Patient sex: F
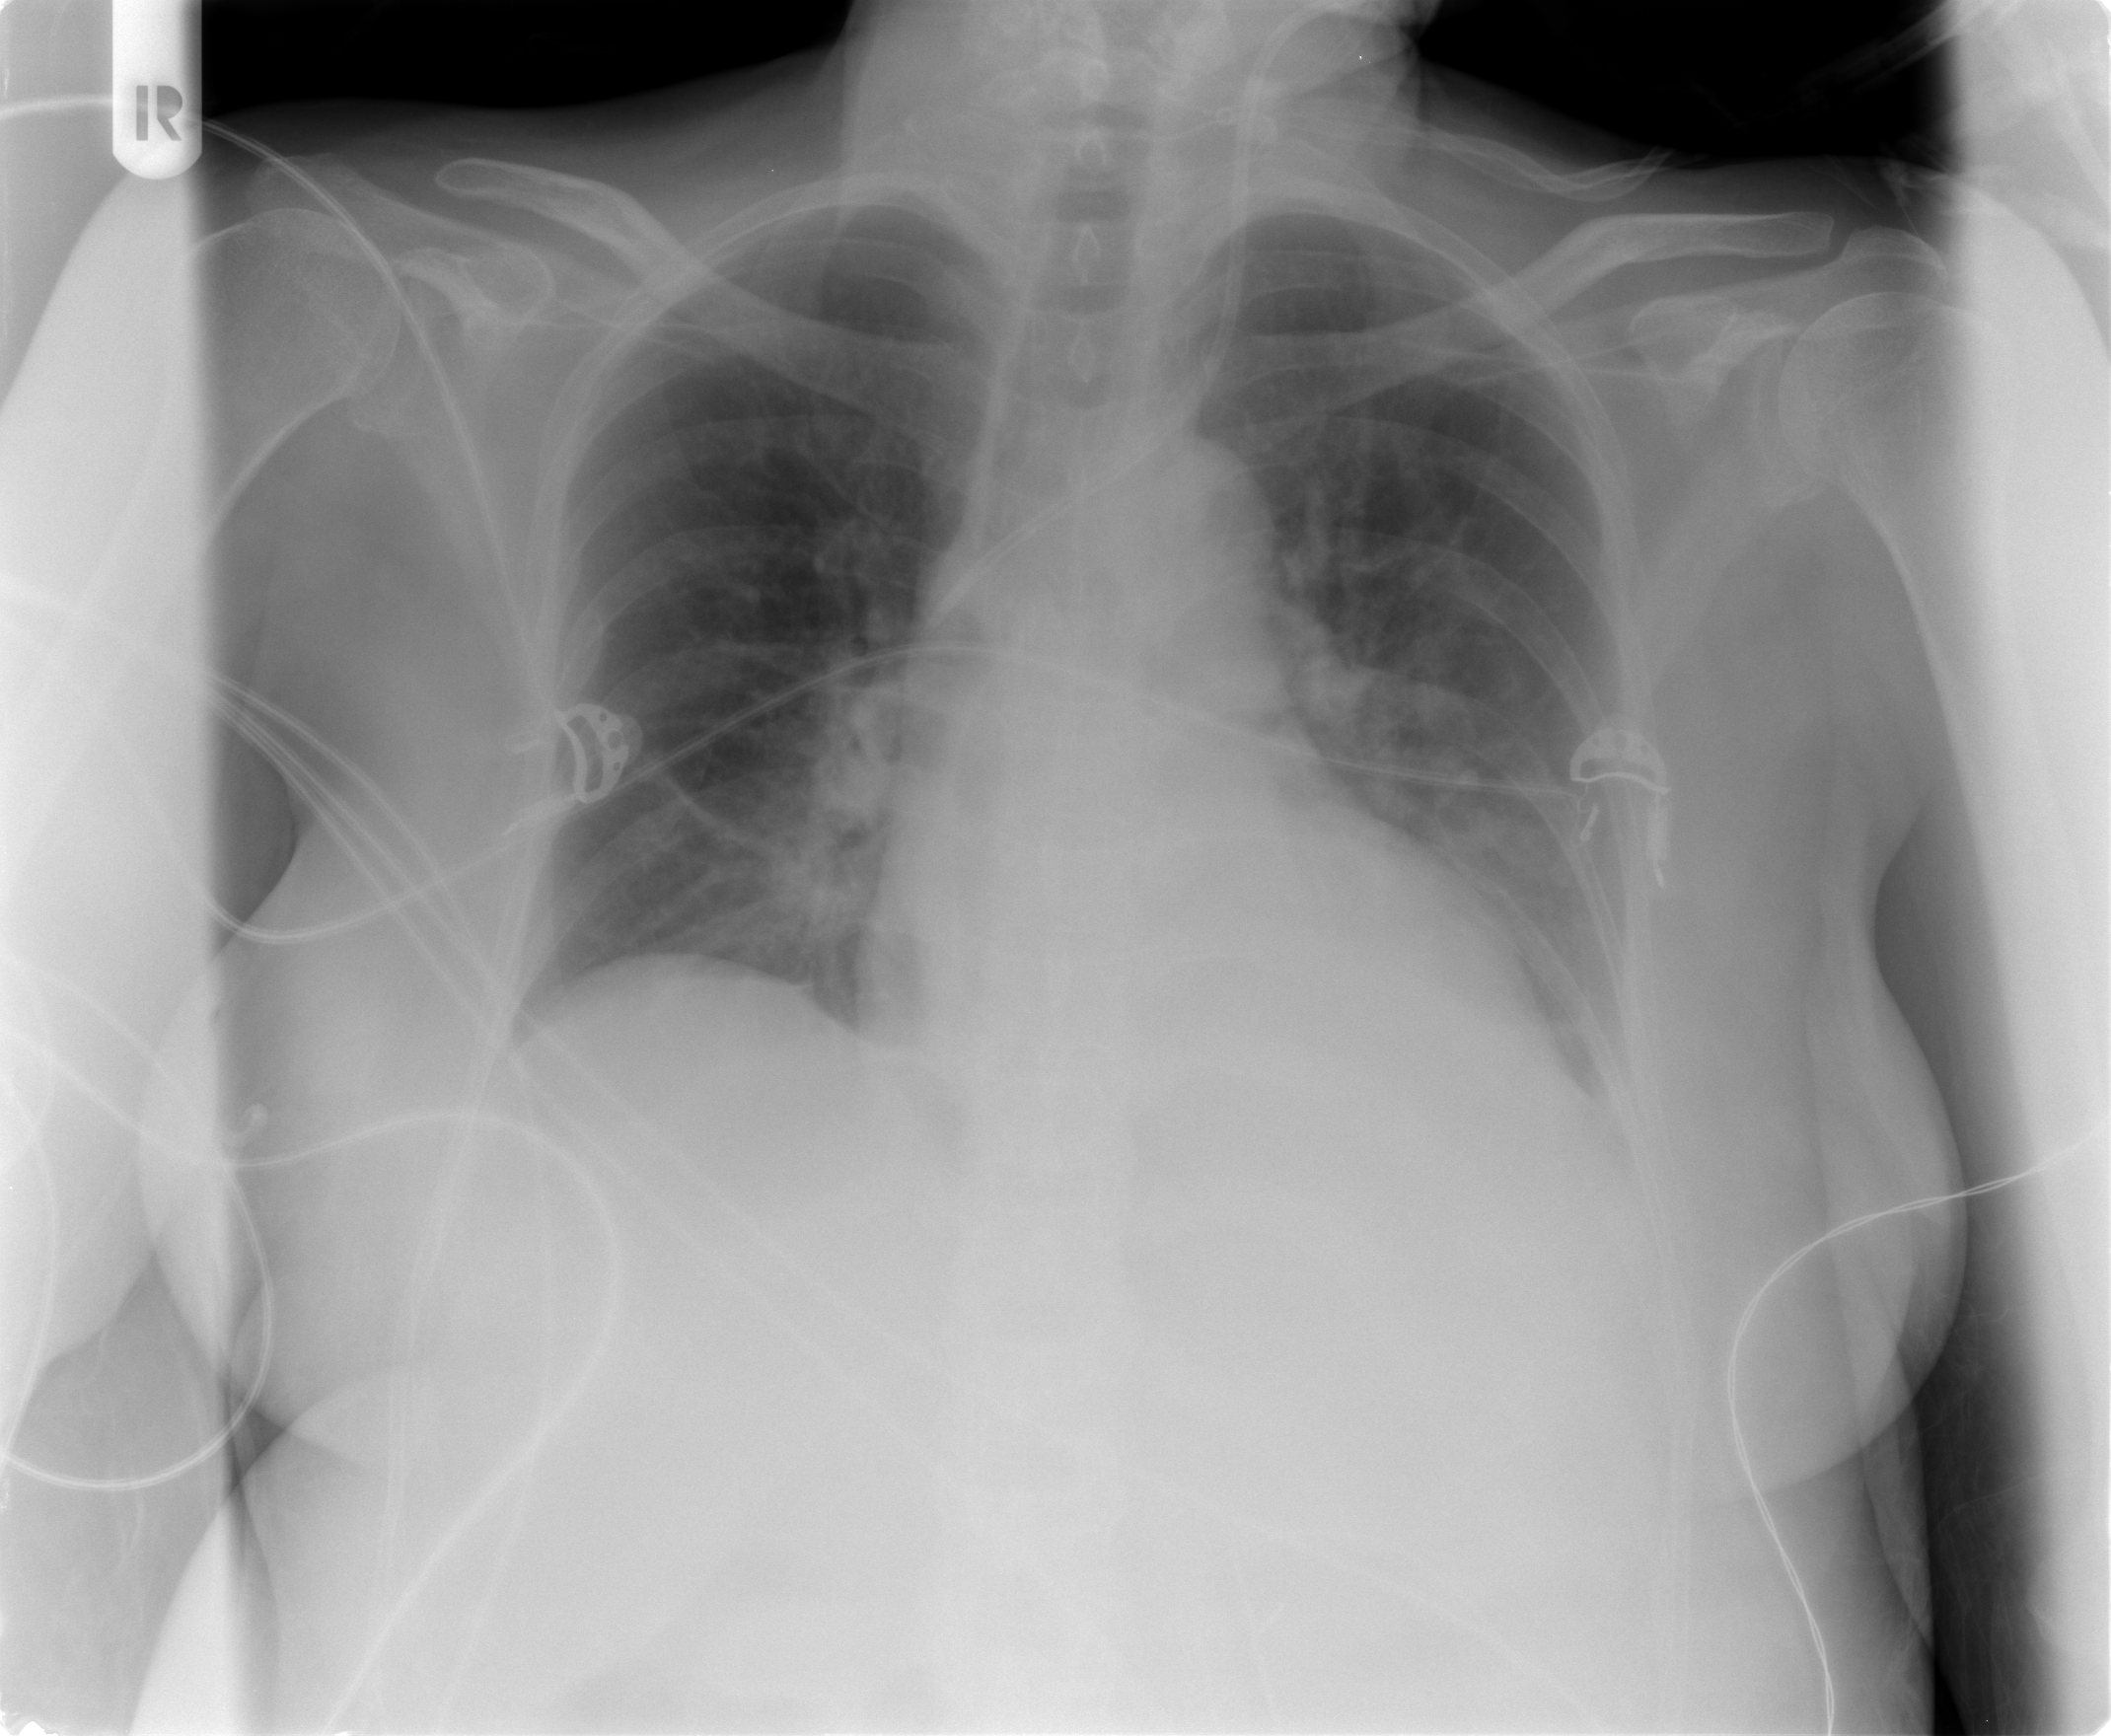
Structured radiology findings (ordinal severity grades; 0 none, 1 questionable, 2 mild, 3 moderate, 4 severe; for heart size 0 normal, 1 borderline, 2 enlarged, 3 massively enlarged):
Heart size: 0
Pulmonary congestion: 0
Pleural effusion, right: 0
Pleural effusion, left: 1
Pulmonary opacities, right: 0
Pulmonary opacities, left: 0
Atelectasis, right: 0
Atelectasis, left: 2